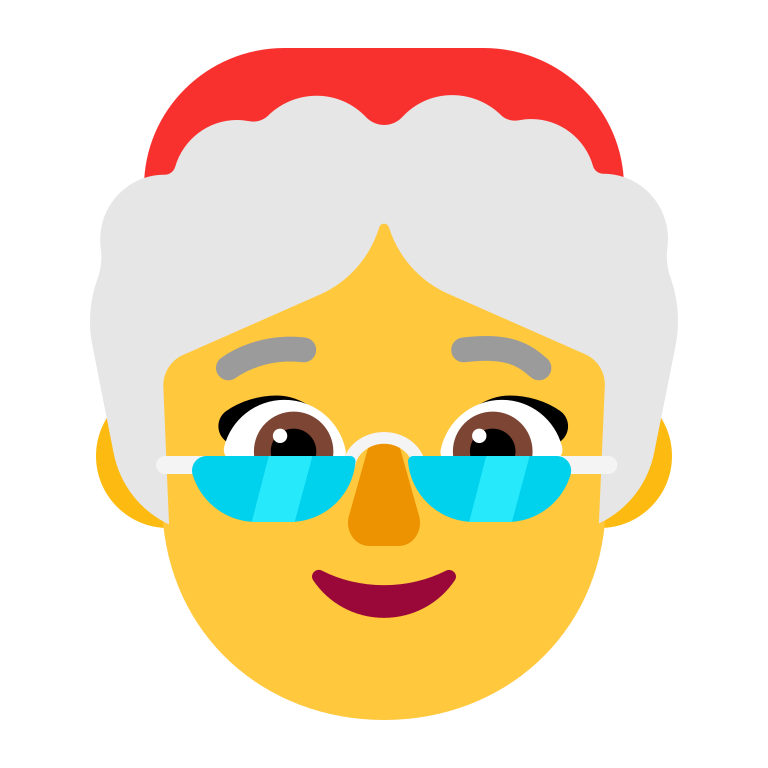
mrs claus flat default